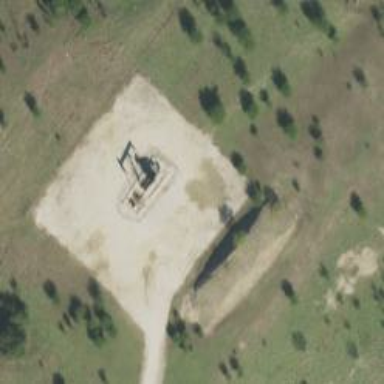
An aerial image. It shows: Petroleum well that is man-made.